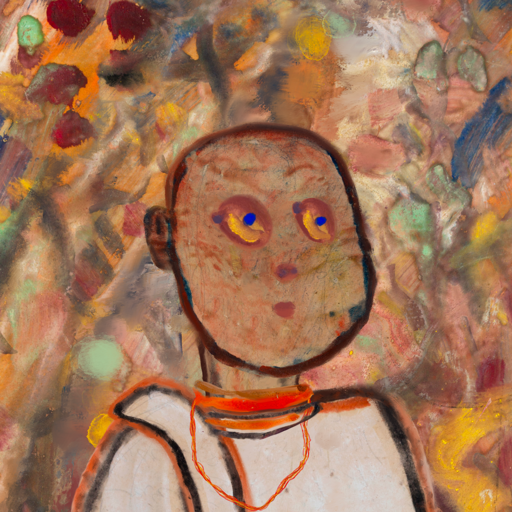
Background: Mother_And_Son_Mother, Head And Neck Side: Orphan, Face Side: Mother_And_Son_Son, Bust: Roy_Bahadur, Hair Side: Blank, Head Accessory: Blank, Second Necklace: Gypsy_Mother_2, Necklace: Experience, Baby: Blank